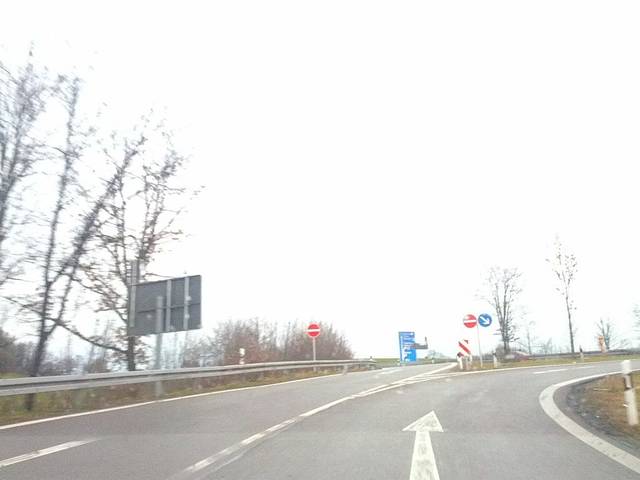
Region: Germany
Coordinates: 47.755, 10.331